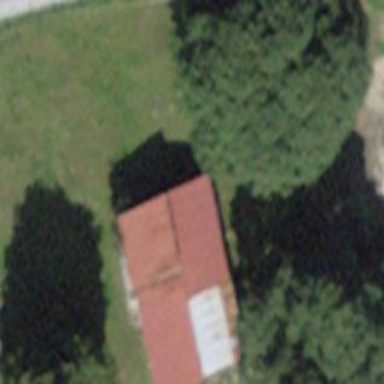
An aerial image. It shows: Barn.